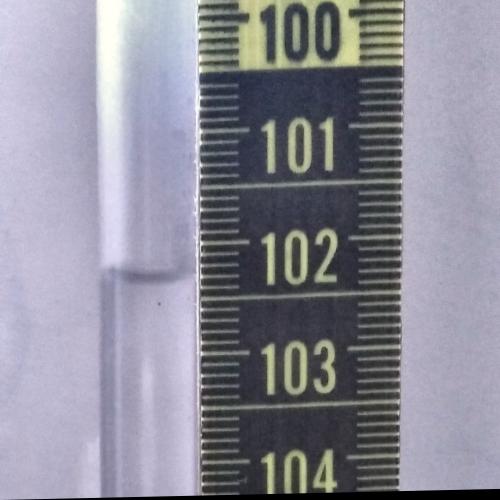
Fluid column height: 102.3 cm